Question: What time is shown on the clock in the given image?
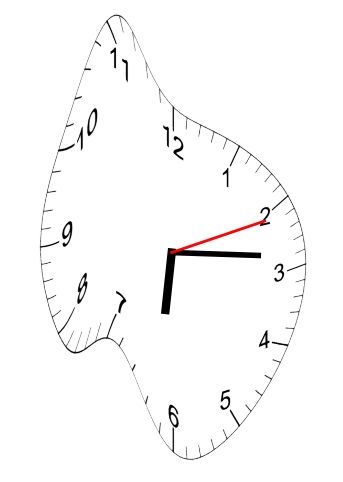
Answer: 06:14:11